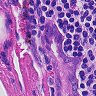
Metastatic tissue present: yes